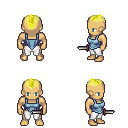
a pixel art fantasy rpg character, male body template, human, tanned skin, blue vest, white pants, gold short mohawk hairstyle, dagger, four views (front, back, left, right), 2x2 character sprite sheet, small pixel art, hard edges, no anti-aliasing